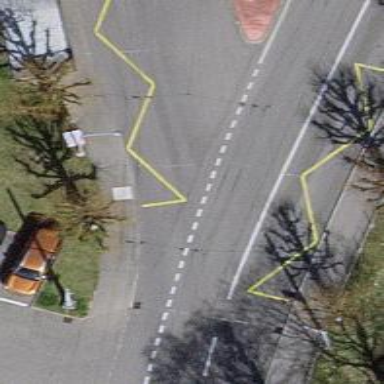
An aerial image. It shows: Bus stop for trolleybuses with designated stop position for public transport.